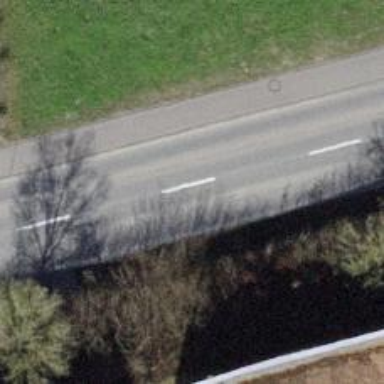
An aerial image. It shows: Tertiary road with asphalt surface and sidewalk on the left.